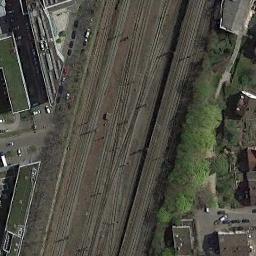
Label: railway